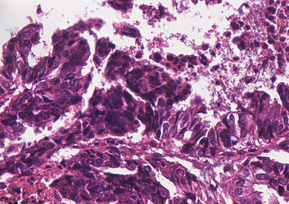
Tumor epithelial tissue: yes
Tumor-associated stroma tissue: yes
Normal tissue: no